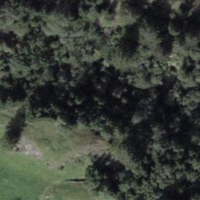
EUNIS habitat code: 44
Species observed at this site:
Senecio ovatus